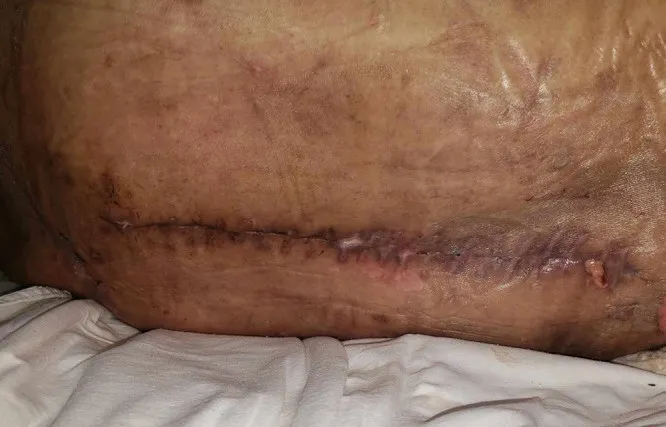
A clinical photograph of the surgical wound showing inflammatory signs with serous discharge.
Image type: medical_photograph (skin_photograph)